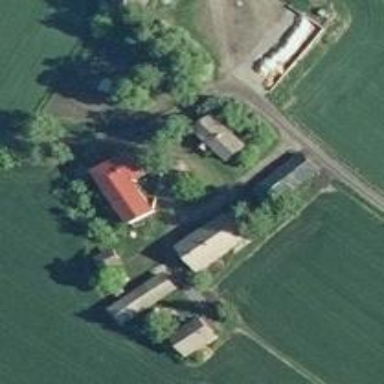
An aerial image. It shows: Farm.